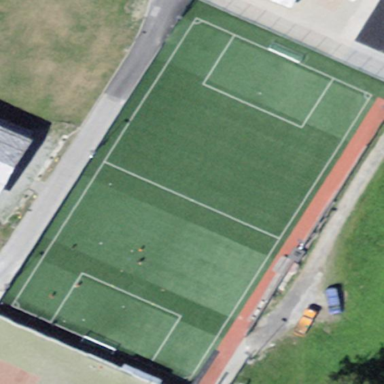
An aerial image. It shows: Soccer pitch designated for leisure and sports activities.